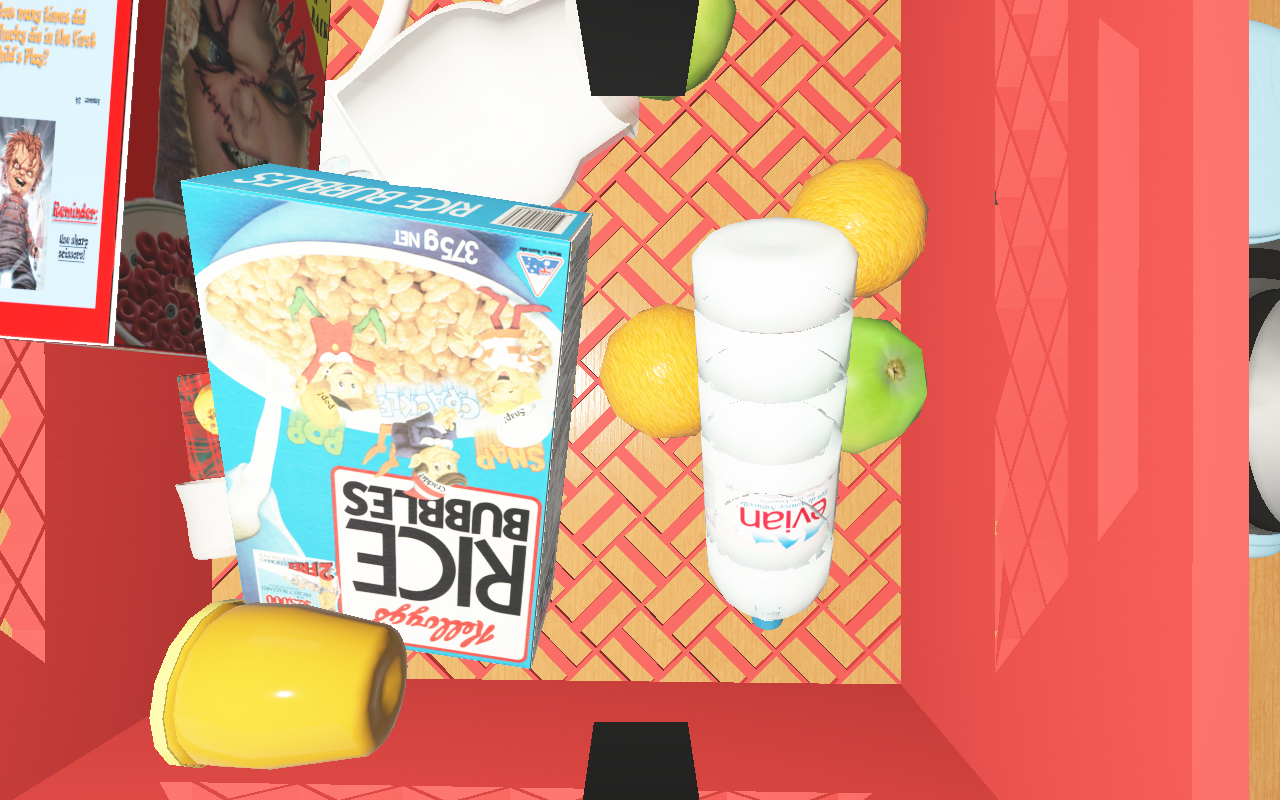
Objects in the scene:
carafe
apple
jam jar
cereal box
cereal box